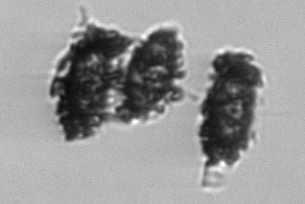
Label: Thalassiosira_TAG_external_detritus